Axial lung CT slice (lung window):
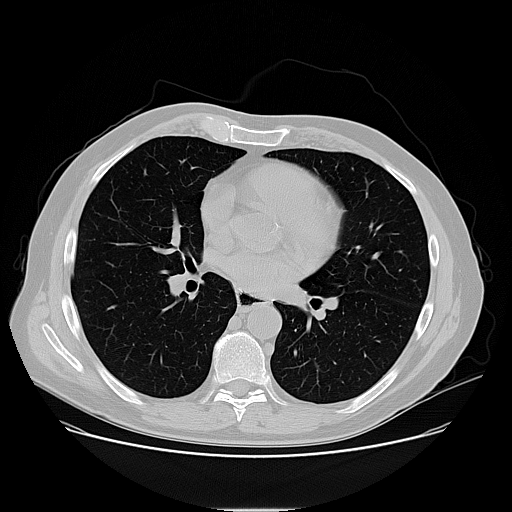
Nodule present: no